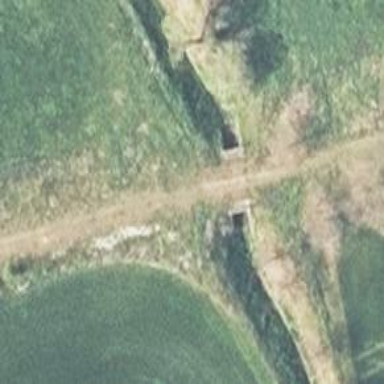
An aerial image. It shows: Abandoned railroad bridge.